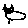
Label: cat